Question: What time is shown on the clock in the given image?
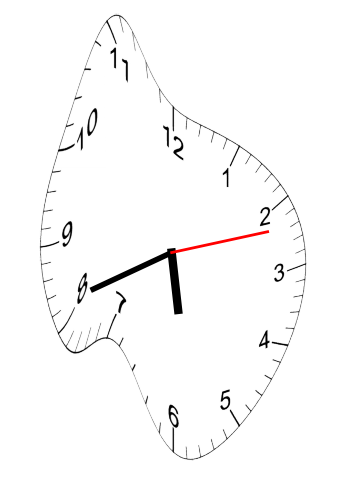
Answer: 05:41:12